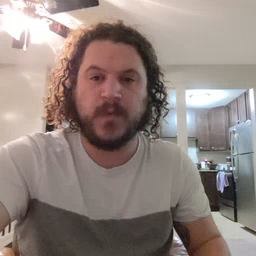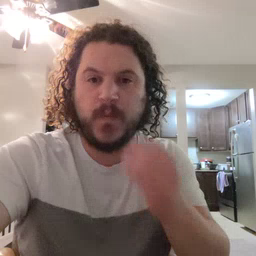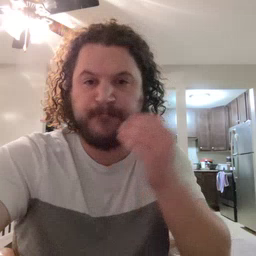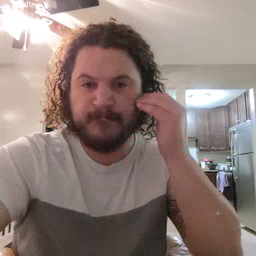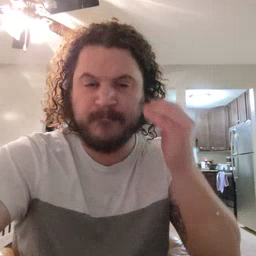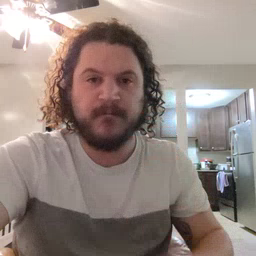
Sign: home